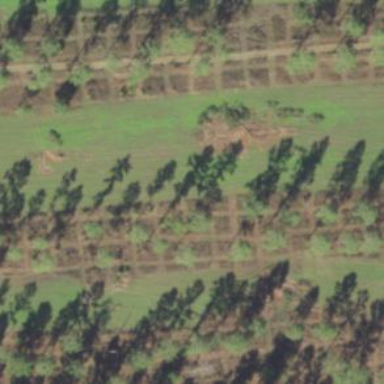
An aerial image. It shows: Orchard.